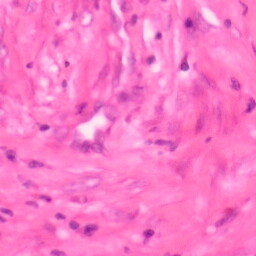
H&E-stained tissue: Colon